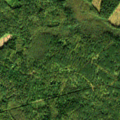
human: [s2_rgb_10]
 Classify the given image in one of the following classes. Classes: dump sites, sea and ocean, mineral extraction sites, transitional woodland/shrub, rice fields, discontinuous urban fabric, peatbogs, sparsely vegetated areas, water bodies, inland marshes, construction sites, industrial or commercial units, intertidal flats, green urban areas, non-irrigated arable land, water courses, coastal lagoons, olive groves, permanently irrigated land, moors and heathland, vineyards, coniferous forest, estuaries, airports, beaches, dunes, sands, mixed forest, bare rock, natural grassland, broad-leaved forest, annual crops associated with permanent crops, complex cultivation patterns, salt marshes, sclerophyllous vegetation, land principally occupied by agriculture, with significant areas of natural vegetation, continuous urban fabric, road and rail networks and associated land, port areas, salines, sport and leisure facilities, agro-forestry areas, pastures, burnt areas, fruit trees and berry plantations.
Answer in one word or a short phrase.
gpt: coniferous forest, mixed forest, transitional woodland/shrub